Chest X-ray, PA view. Patient: 60 years old, sex F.
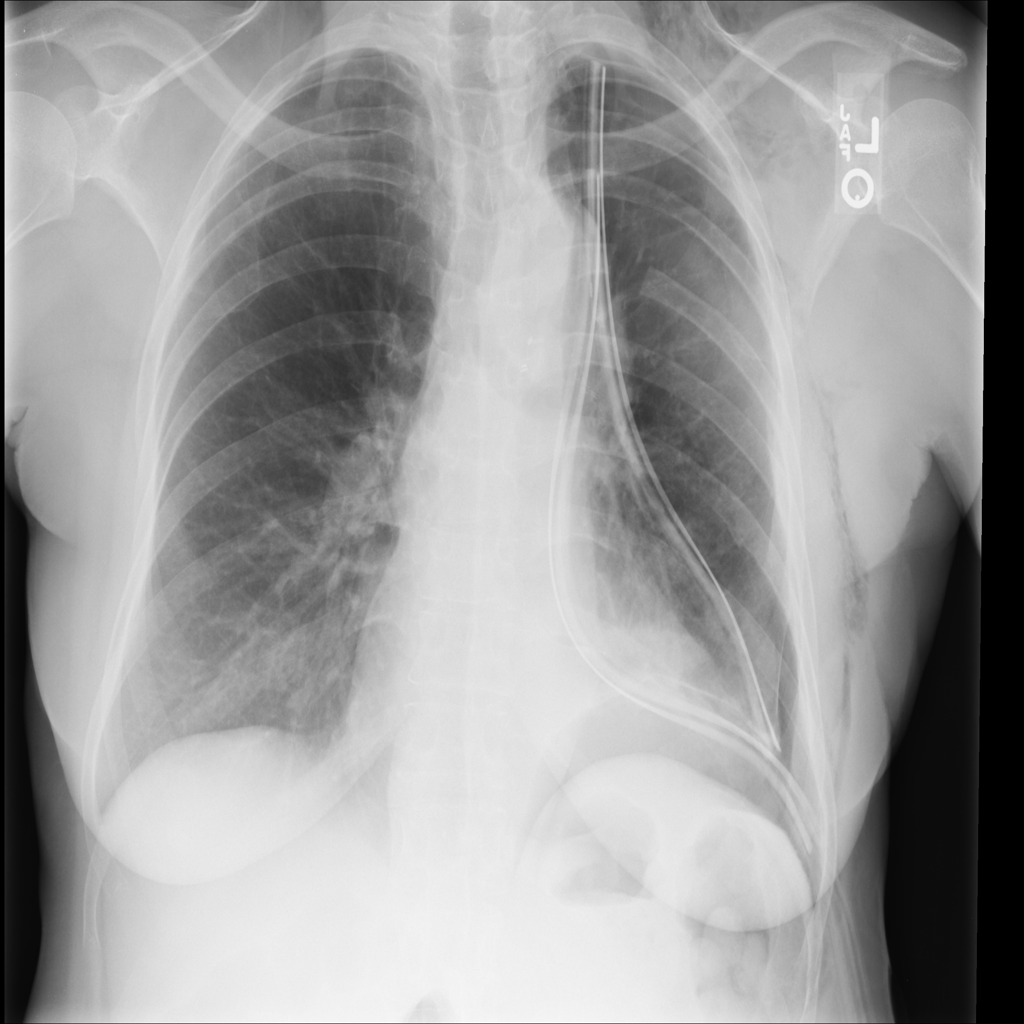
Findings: Emphysema, Mass, Pneumothorax